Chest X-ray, PA view. Patient: 43 years old, sex M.
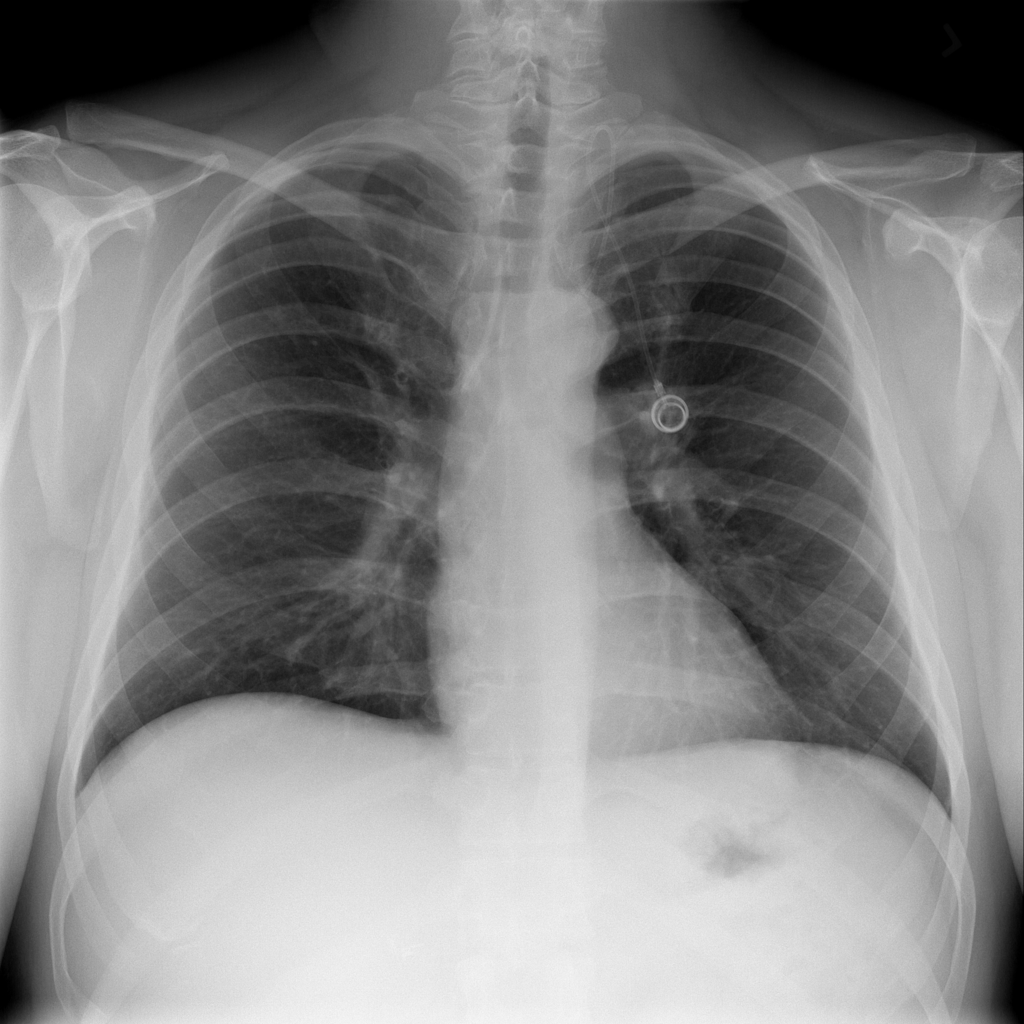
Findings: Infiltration